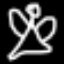
Label: angel